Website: bh-photo
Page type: address-validator
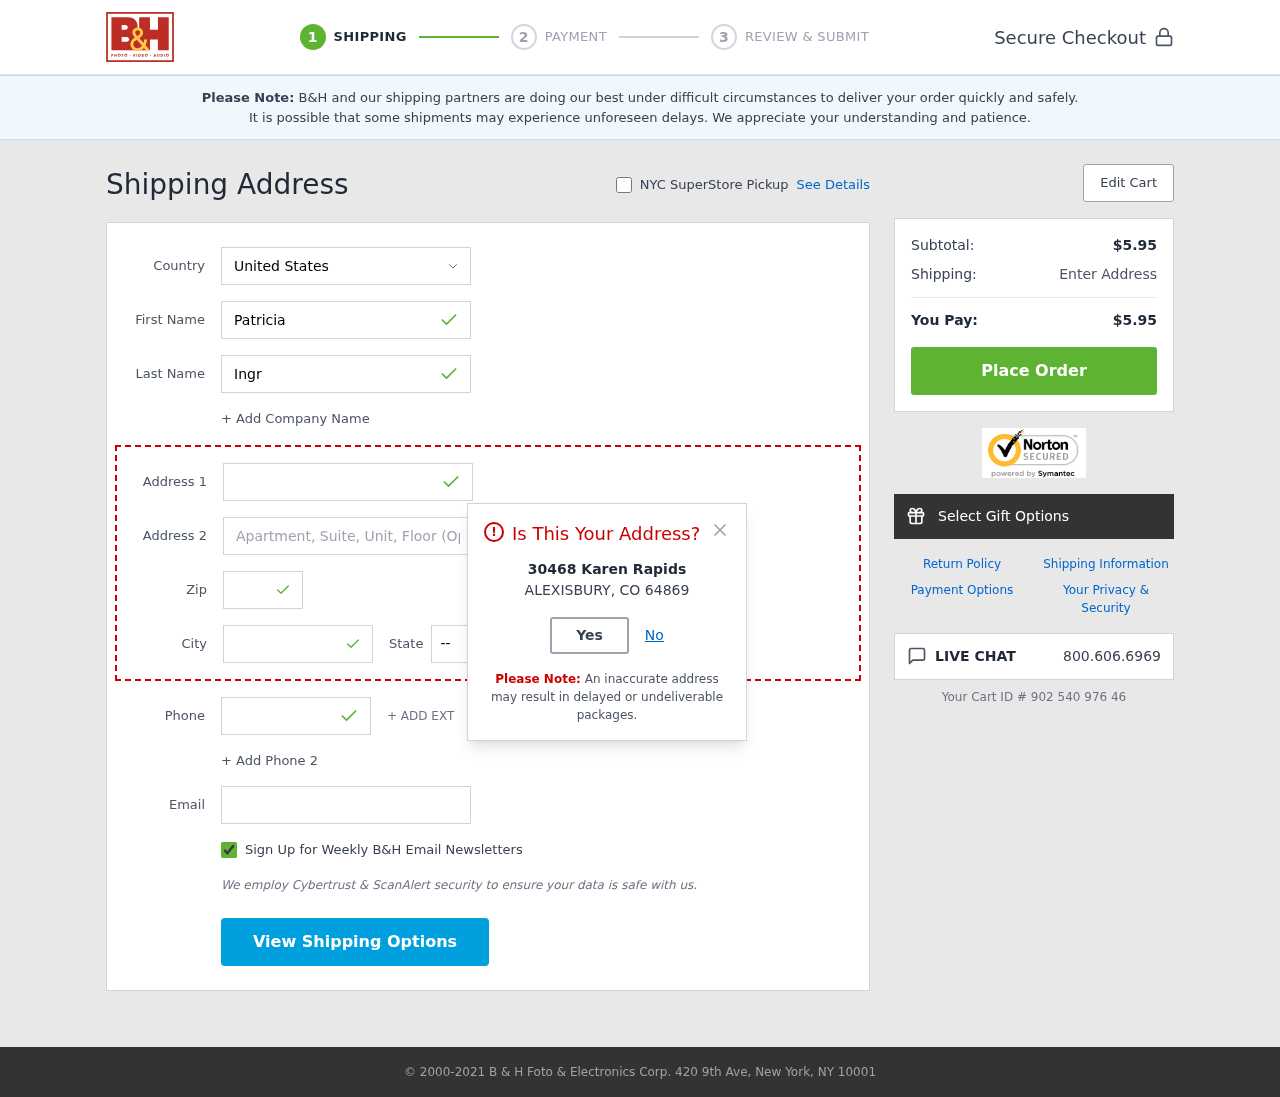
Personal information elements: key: PII_CITY
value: Alexisbury
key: PII_COUNTRY
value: United States
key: PII_EMAIL
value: patricia.ingram@gmail.com
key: PII_FIRSTNAME
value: Patricia
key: PII_LASTNAME
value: Ingram
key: PII_PHONE
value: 6247888399
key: PII_POSTCODE
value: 64869
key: PII_STATE_ABBR
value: CO
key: PII_STREET
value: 30468 Karen Rapids
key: PII_STREET2
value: Suite 313
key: PII_CITY_MODAL
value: ALEXISBURY
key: PII_POSTCODE_FULL
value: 64869
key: PII_POSTCODE_NUMERIC
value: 64869
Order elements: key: ORDER_SUBTOTAL
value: $5.95
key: ORDER_TOTAL
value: $5.95
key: ORDER_ID
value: Your Cart ID # 902 540 976 46